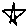
Label: star